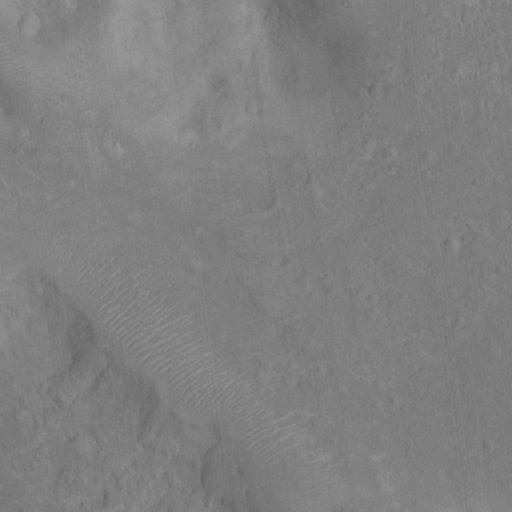
Objects detected: cone, cone, cone